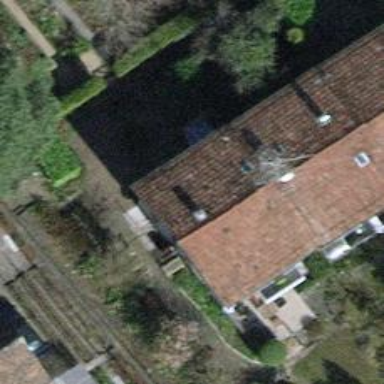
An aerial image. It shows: Terrace building.